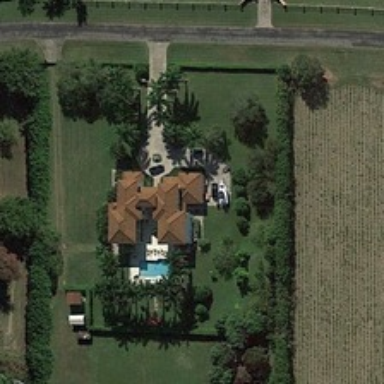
There is a house with a swimming pool on the ground .